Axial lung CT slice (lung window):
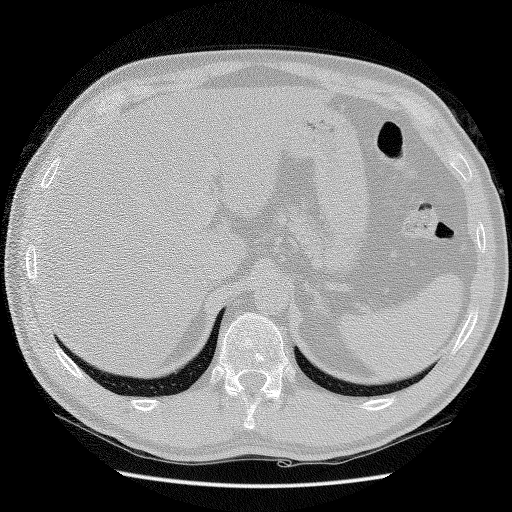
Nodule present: no